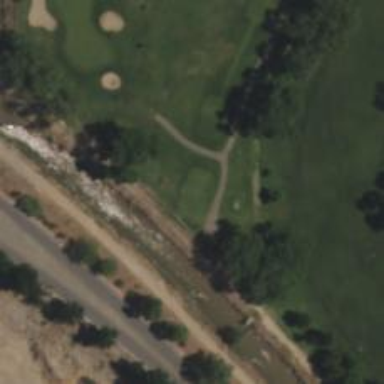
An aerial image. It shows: Golf tee.